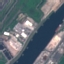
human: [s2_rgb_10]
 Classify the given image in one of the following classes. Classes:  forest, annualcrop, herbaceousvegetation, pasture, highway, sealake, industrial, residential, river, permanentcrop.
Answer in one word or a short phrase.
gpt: River